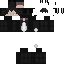
A male human skin with dark skin, wearing brown bald dressed in a blue hoodie and black pants, featuring a closed mouth.